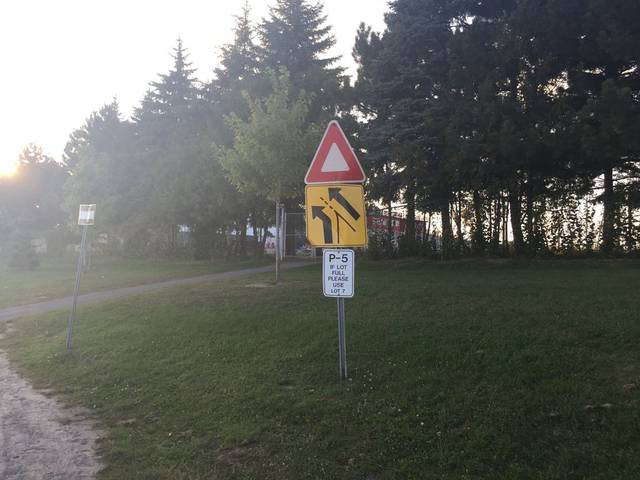
Region: Canada
Coordinates: 45.388, -75.694